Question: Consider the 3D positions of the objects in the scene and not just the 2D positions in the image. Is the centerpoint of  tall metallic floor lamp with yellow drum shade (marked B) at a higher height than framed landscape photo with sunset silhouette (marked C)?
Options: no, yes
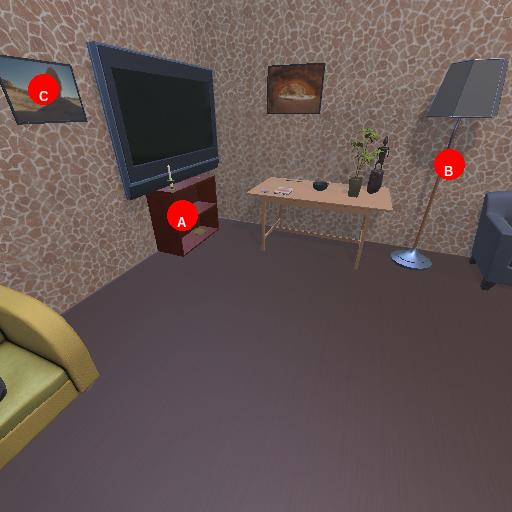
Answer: no